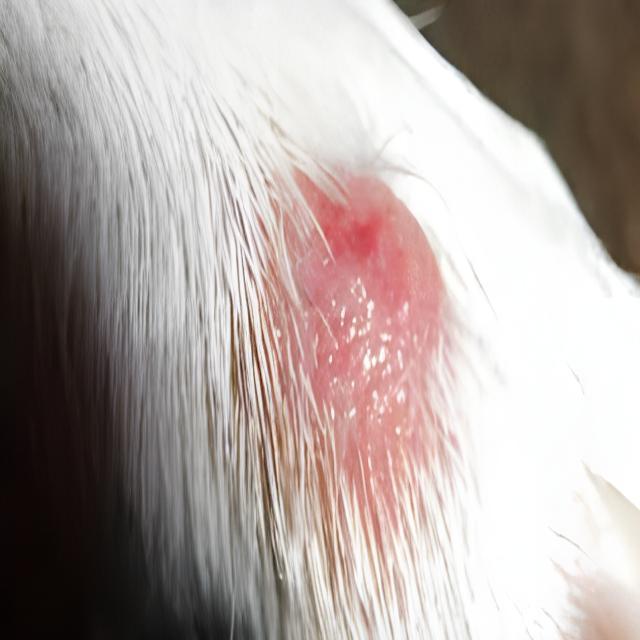
Canine dermatitis — inflammation of the skin presenting with erythema, pruritus, papules, and excoriation. May be allergic, contact, or atopic in origin.